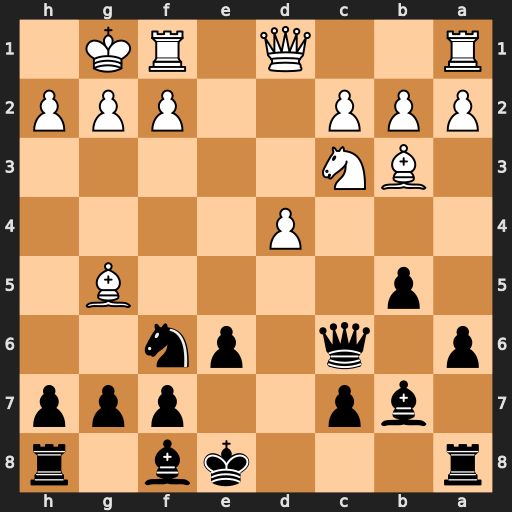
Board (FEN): r3kb1r/1bp2ppp/p1q1pn2/1p4B1/3P4/1BN5/PPP2PPP/R2Q1RK1
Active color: b
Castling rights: kq
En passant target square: -
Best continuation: Qxg2#